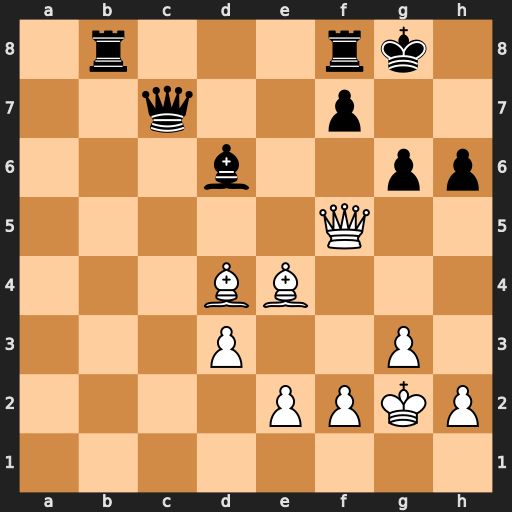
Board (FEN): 1r3rk1/2q2p2/3b2pp/5Q2/3BB3/3P2P1/4PPKP/8
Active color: w
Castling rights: -
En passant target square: -
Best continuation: Qf6 Be5 Bxe5 Qxe5 Qxe5